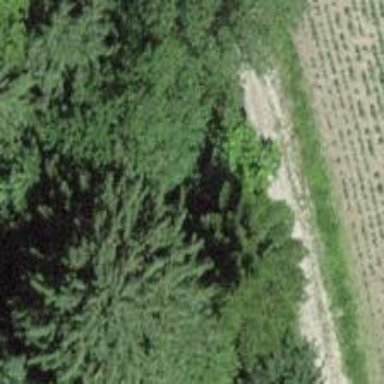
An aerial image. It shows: Unpaved track road.